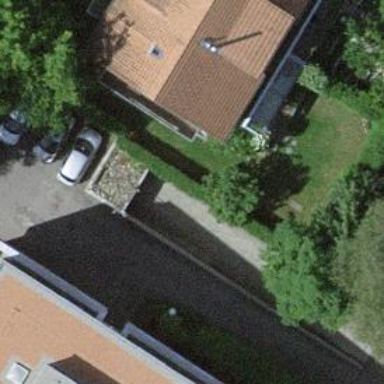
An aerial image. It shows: Parking entrance.